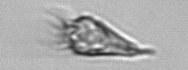
Label: Paratontonia_gracillima